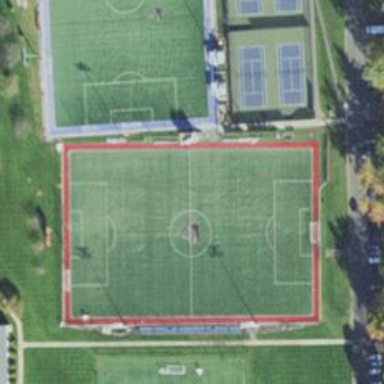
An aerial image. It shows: Soccer pitch designated for leisure and sports activities.